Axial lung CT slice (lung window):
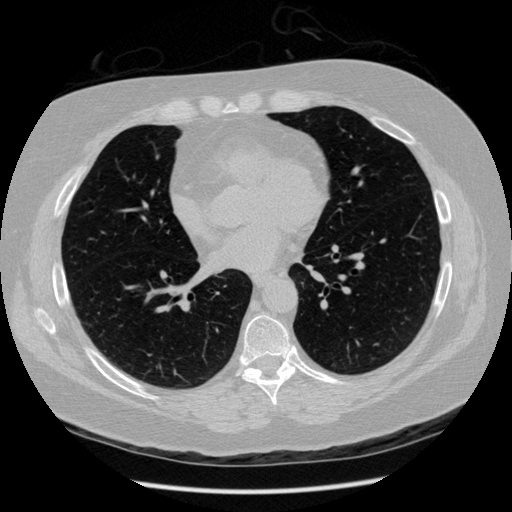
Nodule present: no